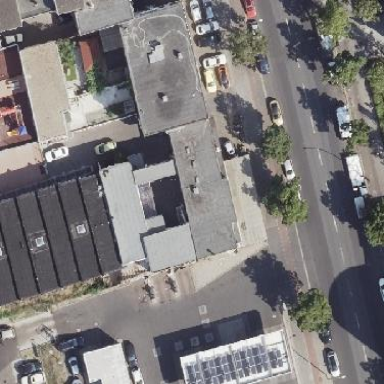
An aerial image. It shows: Commercial building.